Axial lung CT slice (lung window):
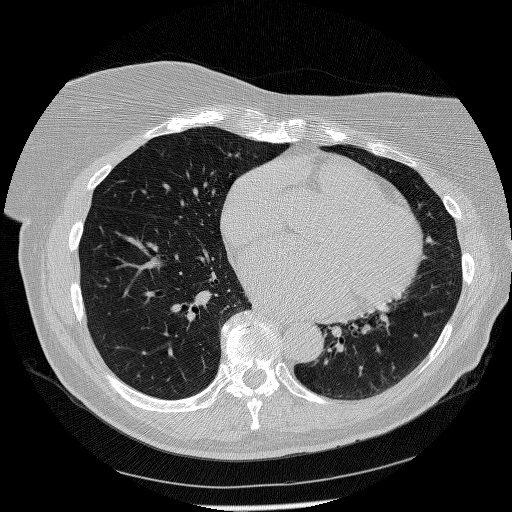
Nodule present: no